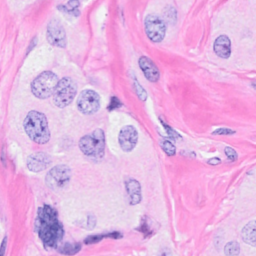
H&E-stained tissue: Breast